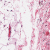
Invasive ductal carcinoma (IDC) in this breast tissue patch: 0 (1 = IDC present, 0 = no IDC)